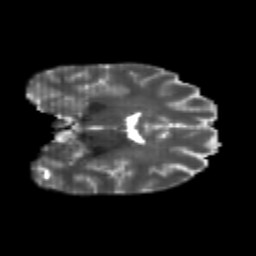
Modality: T2w
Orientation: coronal
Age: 24
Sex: male
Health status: healthy
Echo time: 0.074 s